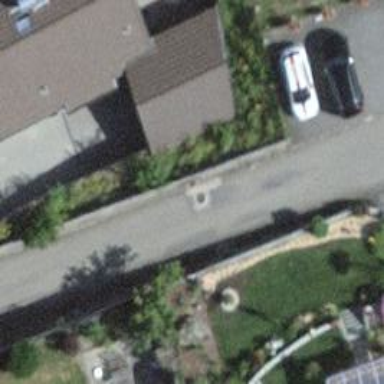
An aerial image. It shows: Garage.